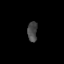
Tissue: prostate
Cell type: Fibroblasts
Senescence score: 0.7526
Nuclear area (px): 191
Mean DAPI intensity: 71.675